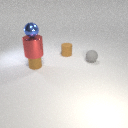
small blue metal sphere above large red metal cylinder